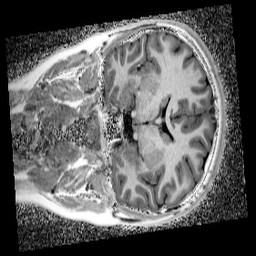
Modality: UNIT1_denoised
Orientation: coronal
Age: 12
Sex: female
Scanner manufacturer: siemens
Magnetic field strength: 3 T
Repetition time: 4 s
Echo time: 0.00299 s